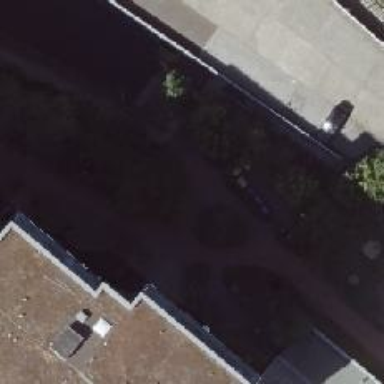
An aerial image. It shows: Footway with ramp.